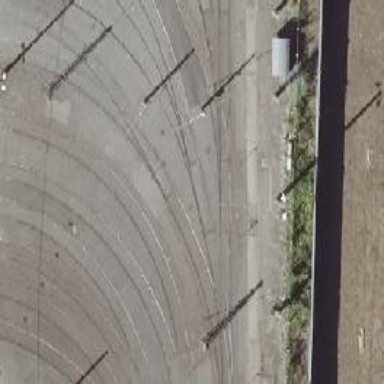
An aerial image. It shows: Railway switch.